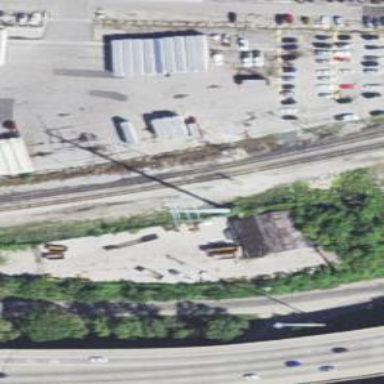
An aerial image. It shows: Abandoned railway siding.